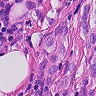
Metastatic tissue present: yes